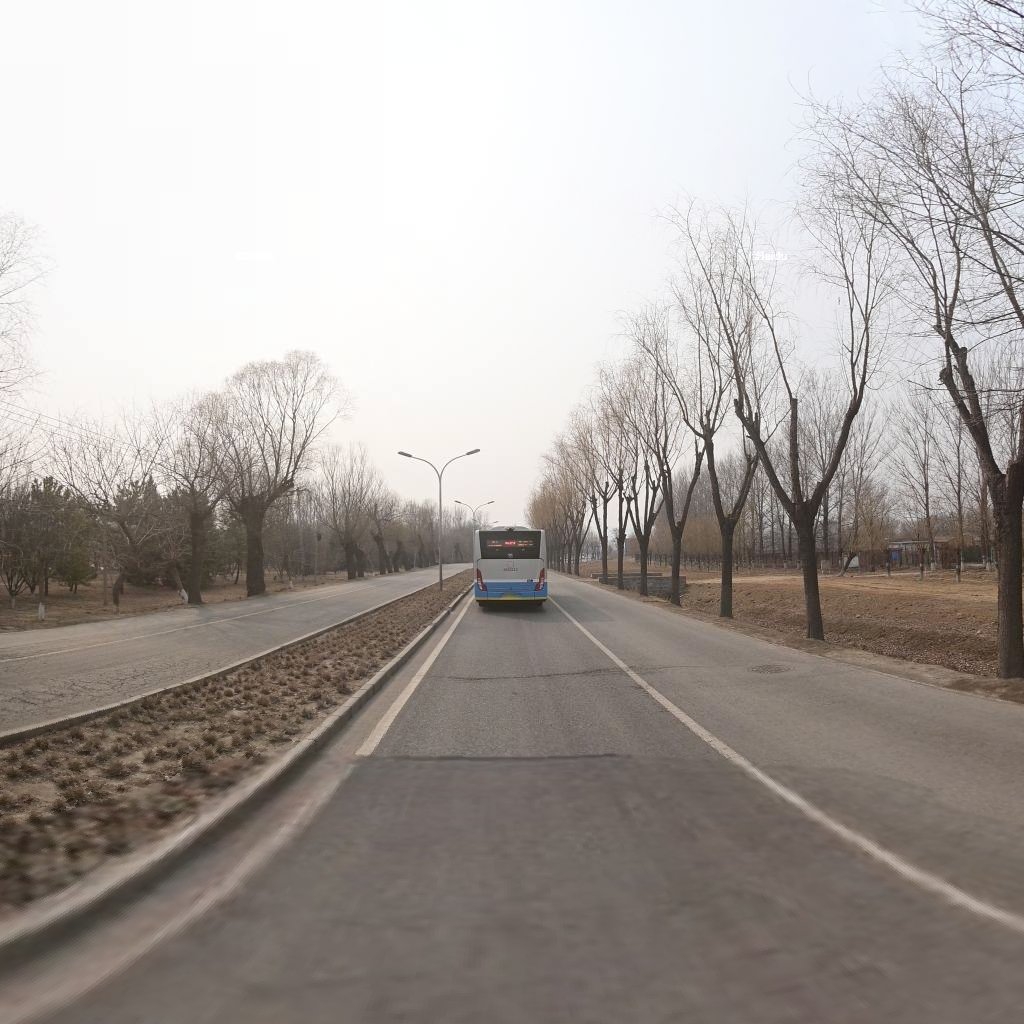
Region: Haidian
Road damage annotations: alligator crack, transverse crack, manhole cover